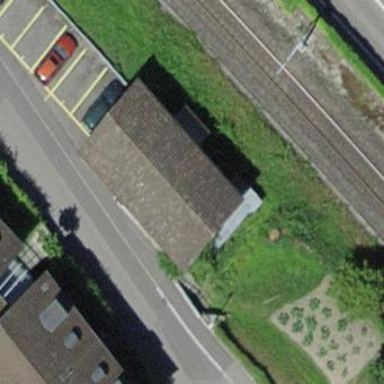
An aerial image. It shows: Building with tiled roof.